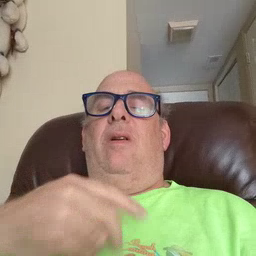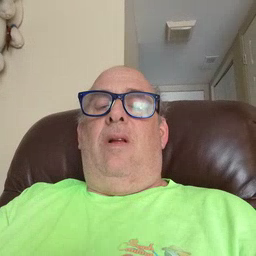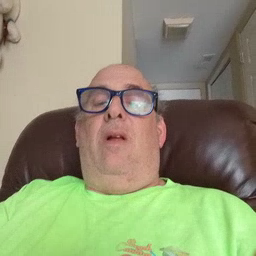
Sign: stuck